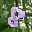
Label: 8